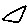
Label: triangle